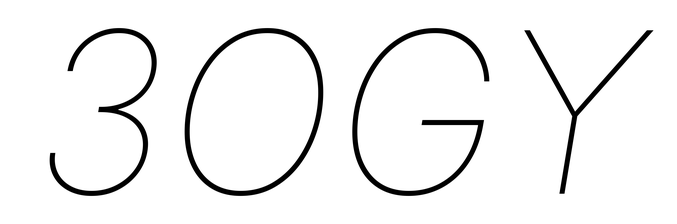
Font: Inter-Italic_Thin_Italic